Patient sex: M
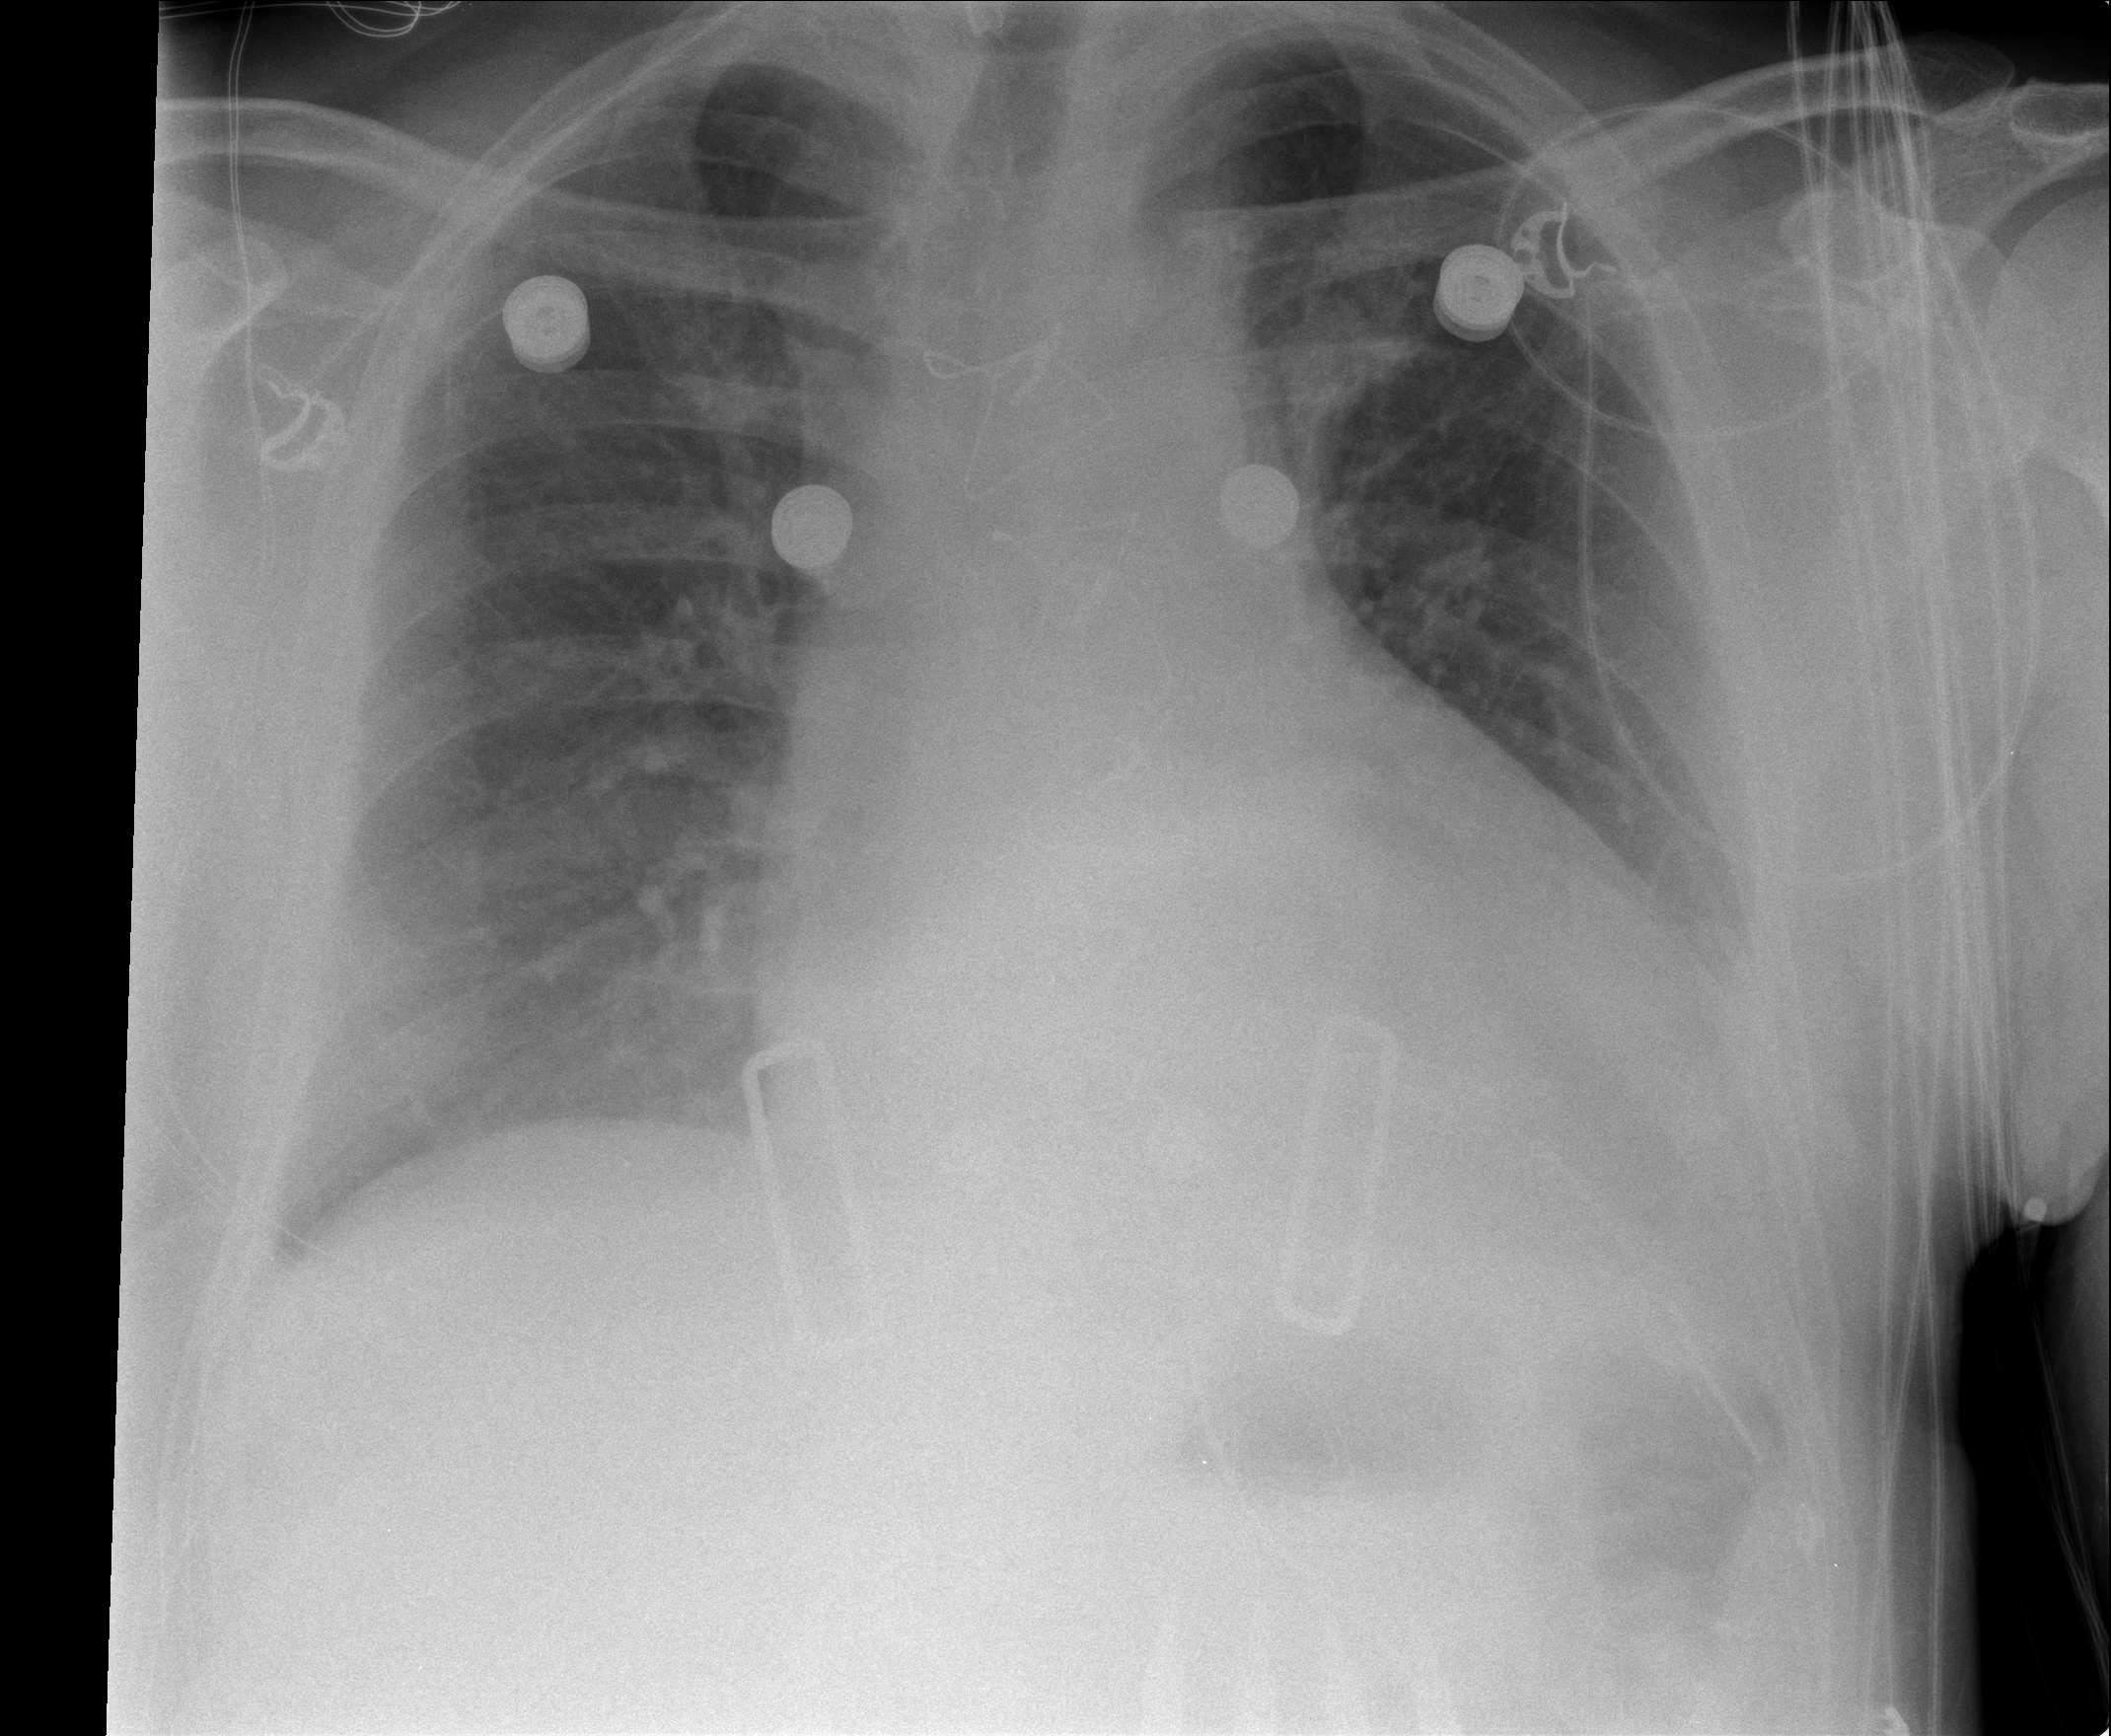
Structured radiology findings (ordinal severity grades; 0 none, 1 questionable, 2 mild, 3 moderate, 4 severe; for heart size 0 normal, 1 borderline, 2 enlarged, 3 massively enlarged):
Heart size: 2
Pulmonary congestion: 2
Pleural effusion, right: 0
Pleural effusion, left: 1
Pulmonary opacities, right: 0
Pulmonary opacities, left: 0
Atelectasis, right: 0
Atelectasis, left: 2